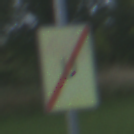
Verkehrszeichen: EndeUmleitung
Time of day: MorningAfternoon
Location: Outdoor (Nature)
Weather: PartlyCloudy
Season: NotSpecified
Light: Natural